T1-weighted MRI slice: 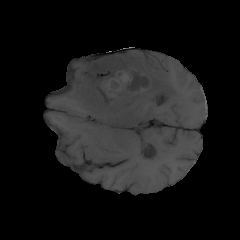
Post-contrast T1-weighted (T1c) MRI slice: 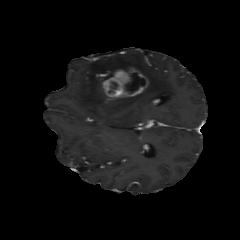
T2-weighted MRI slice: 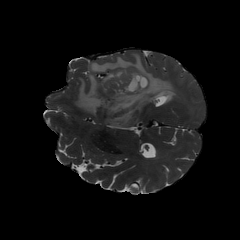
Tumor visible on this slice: yes